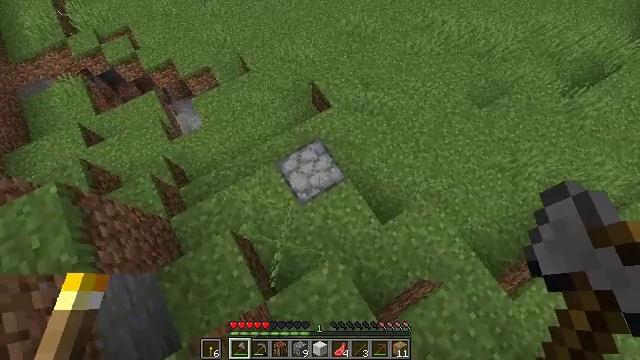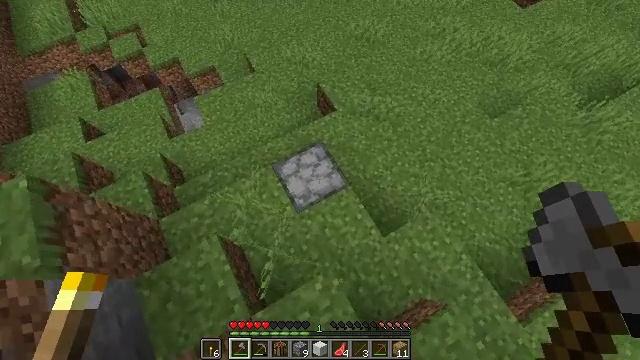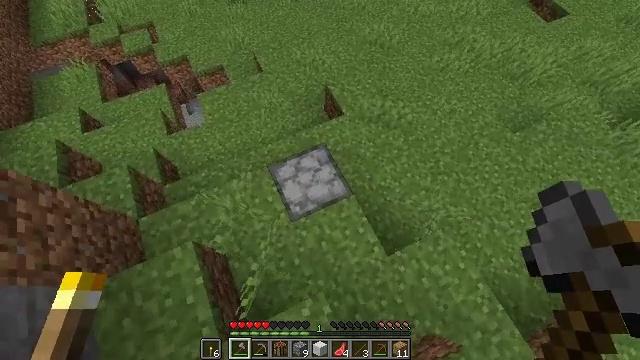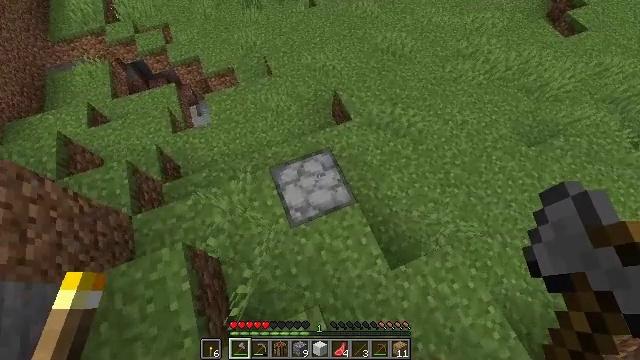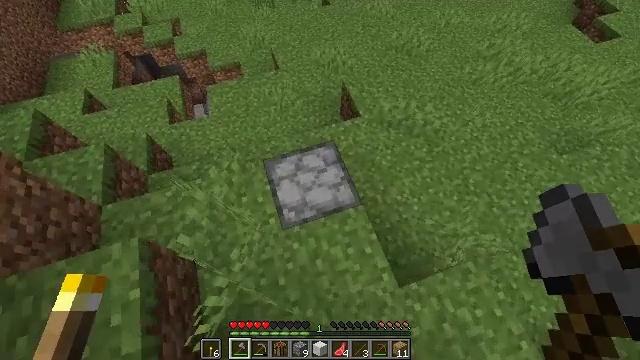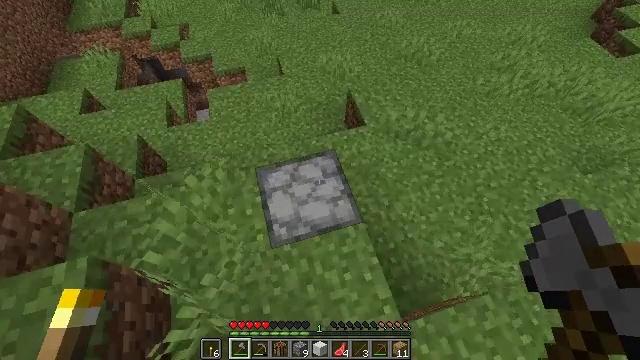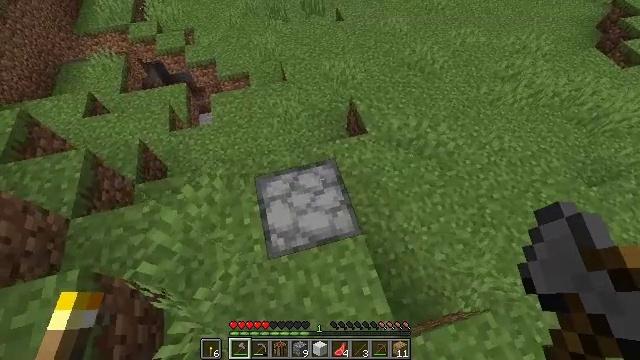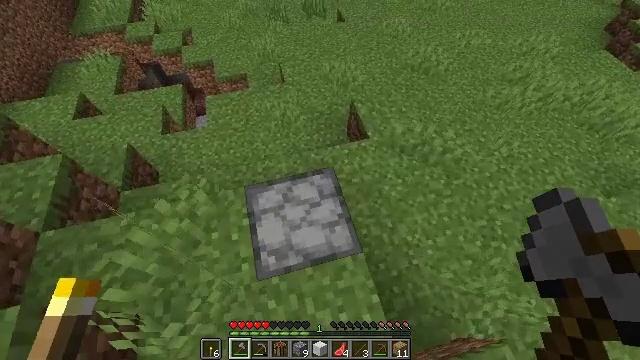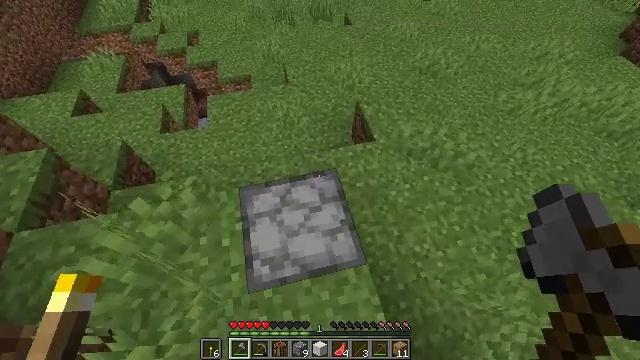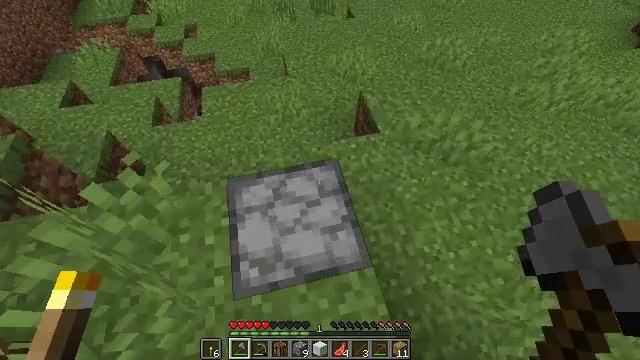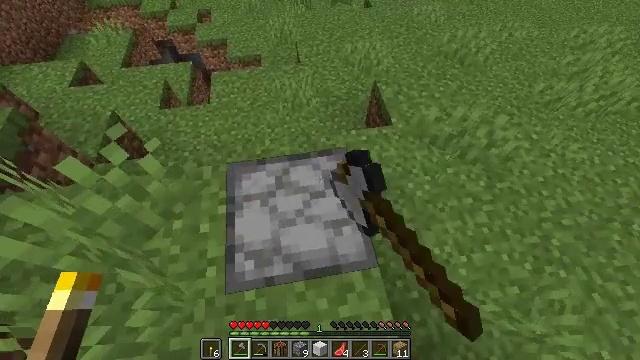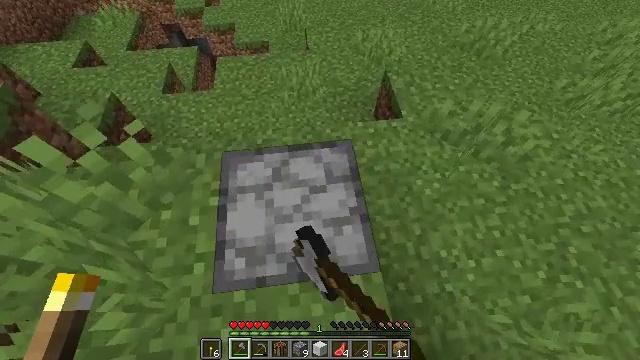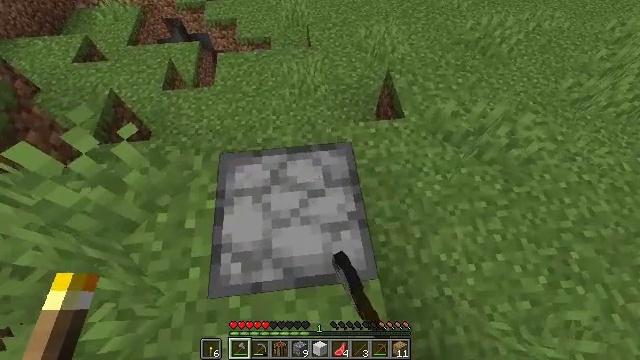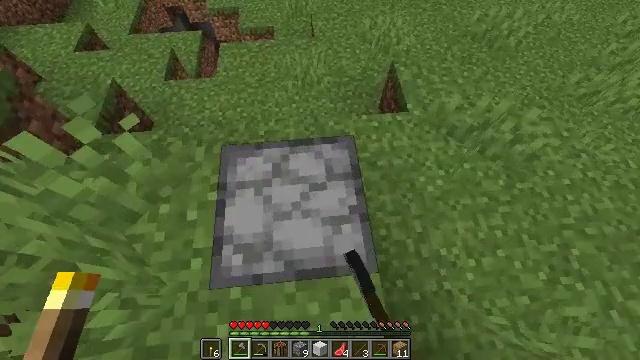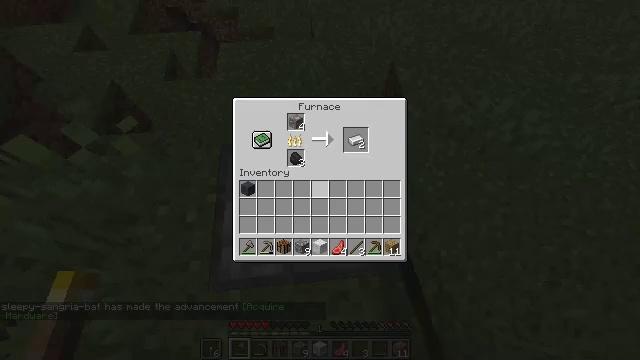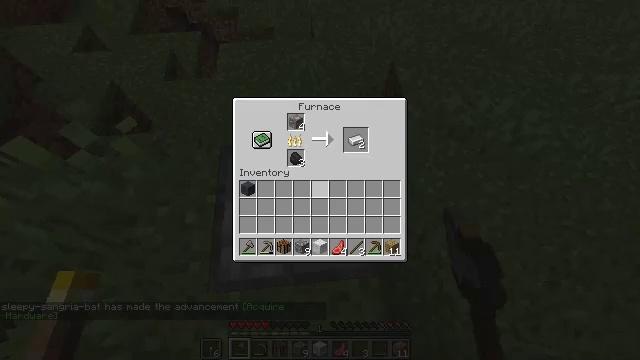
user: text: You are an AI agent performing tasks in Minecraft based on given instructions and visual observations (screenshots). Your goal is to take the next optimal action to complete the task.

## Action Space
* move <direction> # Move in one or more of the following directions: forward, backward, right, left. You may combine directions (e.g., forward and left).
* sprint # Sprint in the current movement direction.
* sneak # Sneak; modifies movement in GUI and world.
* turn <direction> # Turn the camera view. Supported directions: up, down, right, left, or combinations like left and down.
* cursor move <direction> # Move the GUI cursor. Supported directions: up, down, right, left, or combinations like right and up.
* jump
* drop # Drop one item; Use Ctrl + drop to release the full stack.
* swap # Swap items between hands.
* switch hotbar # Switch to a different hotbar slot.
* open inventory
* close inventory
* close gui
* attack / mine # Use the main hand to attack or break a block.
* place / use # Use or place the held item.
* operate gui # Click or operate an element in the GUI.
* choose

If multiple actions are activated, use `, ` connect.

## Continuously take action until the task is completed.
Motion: motion action
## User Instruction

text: Heat up iron ore to form an iron ingot.
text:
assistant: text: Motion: turn left and up
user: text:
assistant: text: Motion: turn left and up
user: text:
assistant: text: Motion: turn left and up
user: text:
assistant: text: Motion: move forward, turn left and up
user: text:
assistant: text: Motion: move forward, turn left and up
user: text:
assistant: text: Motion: move forward, turn left
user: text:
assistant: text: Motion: no_op
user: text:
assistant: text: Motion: turn left and up
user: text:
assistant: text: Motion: use / place
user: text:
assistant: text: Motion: turn left and down, use / place
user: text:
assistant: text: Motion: turn left and down, use / place
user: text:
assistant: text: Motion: no_op
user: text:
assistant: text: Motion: turn down
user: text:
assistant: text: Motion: open gui
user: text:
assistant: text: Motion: no_op
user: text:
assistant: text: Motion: no_op
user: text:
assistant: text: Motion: cursor move right and up
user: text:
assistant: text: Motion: cursor move right and up
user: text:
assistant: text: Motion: cursor move up
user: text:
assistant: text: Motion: no_op
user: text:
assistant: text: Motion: sneak
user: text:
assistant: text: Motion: sneak
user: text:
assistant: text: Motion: sneak
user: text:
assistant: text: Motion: sneak
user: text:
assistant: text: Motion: sneak
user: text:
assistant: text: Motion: sneak
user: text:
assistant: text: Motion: sneak
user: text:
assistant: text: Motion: sneak, cursor move down
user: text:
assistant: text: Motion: sneak, cursor move left and down
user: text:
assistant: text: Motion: cursor move down